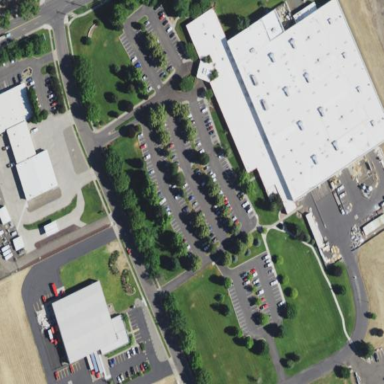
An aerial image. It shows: Flat-roofed manufacturing building.